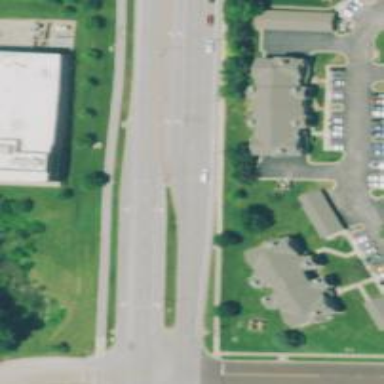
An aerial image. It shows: Road with dash markings.